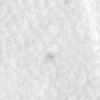
Label: no_change